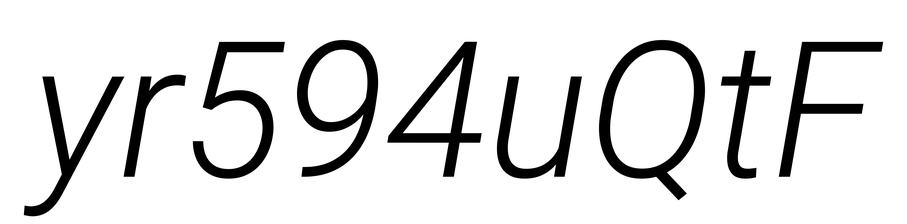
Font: Roboto-Italic_Light_Italic